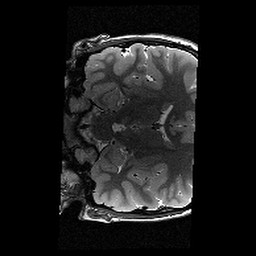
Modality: T2w
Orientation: coronal
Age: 10
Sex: male
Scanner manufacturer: siemens
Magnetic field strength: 3 T
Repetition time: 9.23 s
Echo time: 0.067 s